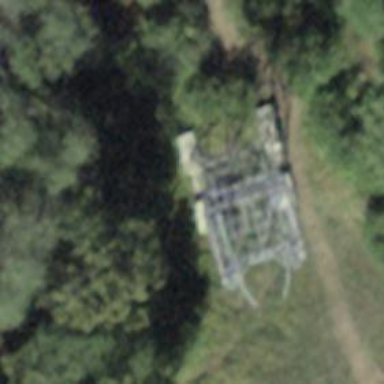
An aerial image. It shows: Pylon for aerialway.